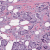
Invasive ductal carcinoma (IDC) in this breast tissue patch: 1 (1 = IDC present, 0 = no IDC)